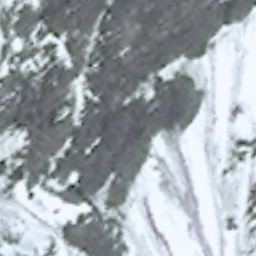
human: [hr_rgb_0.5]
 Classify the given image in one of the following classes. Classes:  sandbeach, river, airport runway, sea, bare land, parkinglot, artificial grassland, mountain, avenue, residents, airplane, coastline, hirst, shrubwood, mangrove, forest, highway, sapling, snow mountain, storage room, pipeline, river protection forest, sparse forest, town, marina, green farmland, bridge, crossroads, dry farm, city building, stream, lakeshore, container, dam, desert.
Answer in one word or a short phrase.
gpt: snow mountain